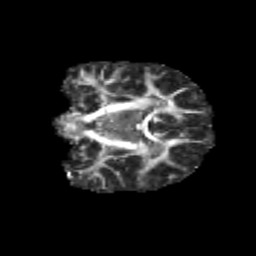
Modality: FA
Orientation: coronal
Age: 9
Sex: male
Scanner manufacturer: siemens
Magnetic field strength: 3 T
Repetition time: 3.8 s
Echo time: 0.07 s